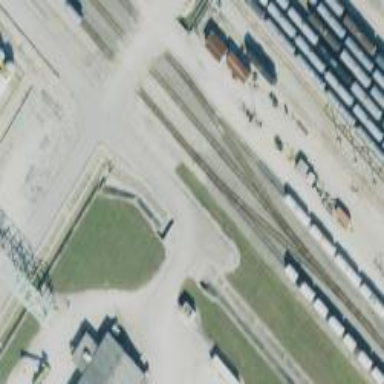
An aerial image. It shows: Rail spur service.